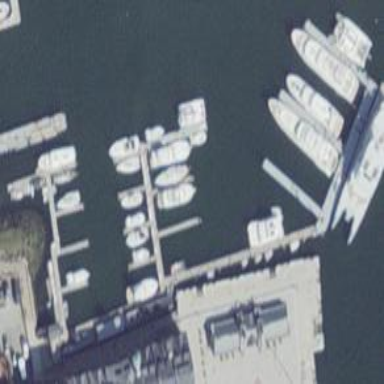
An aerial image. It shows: Marina on leisure land.